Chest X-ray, AP view. Patient: 27 years old, sex F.
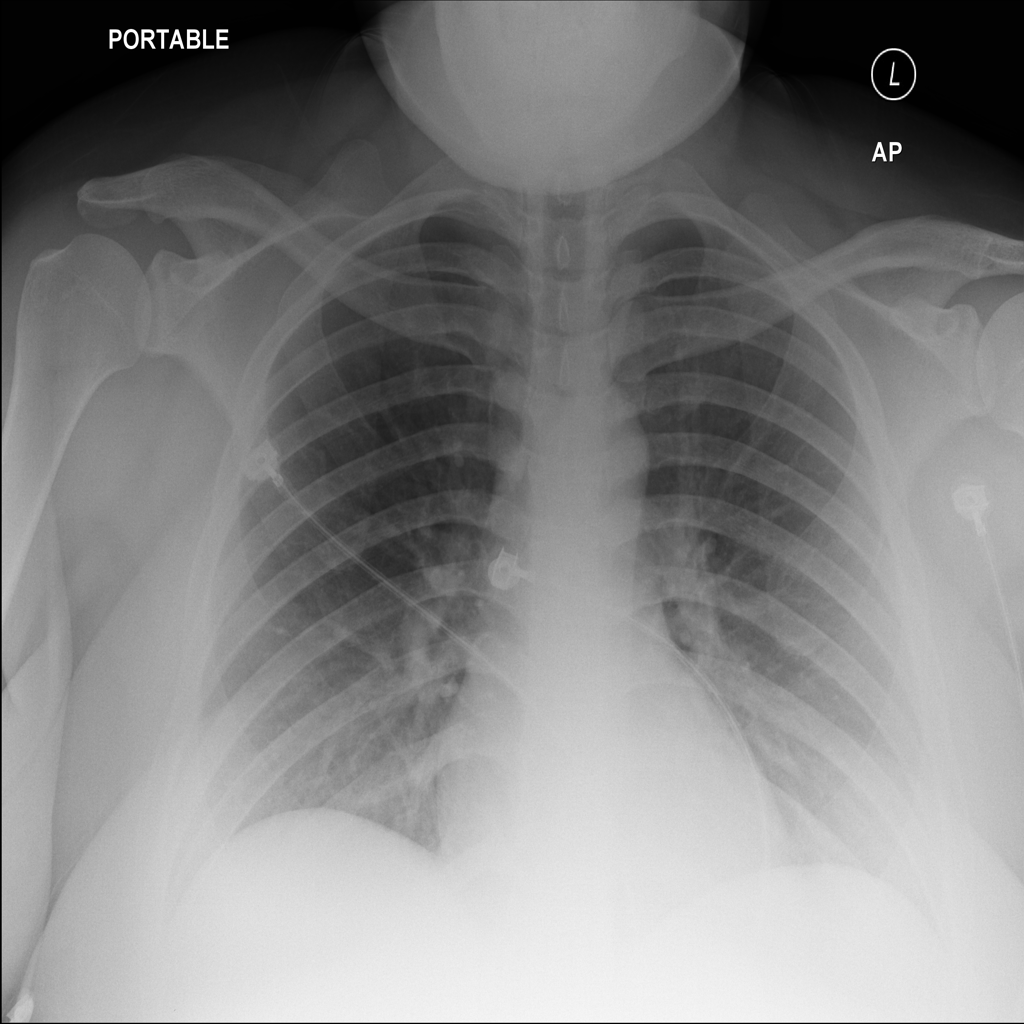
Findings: No Finding